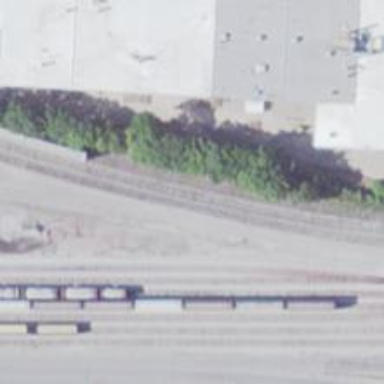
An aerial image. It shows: Railway siding with rails.